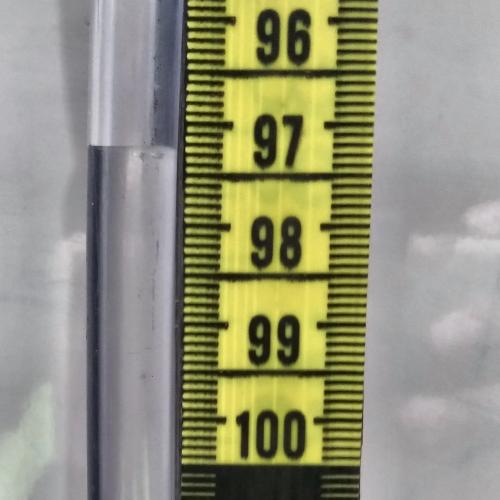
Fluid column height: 97.3 cm